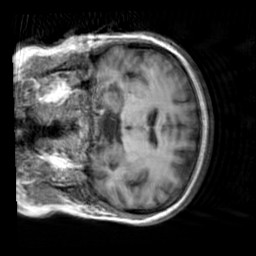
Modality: T1w
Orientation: coronal
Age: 25
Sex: female
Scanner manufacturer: siemens
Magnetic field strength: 3 T
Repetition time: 2.3 s
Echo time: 0.00303 s